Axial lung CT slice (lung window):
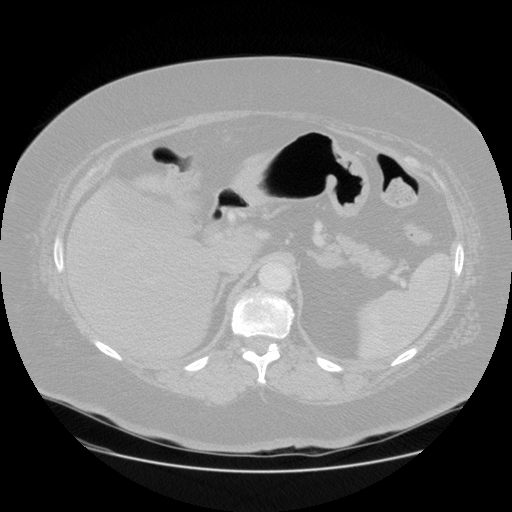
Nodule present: no